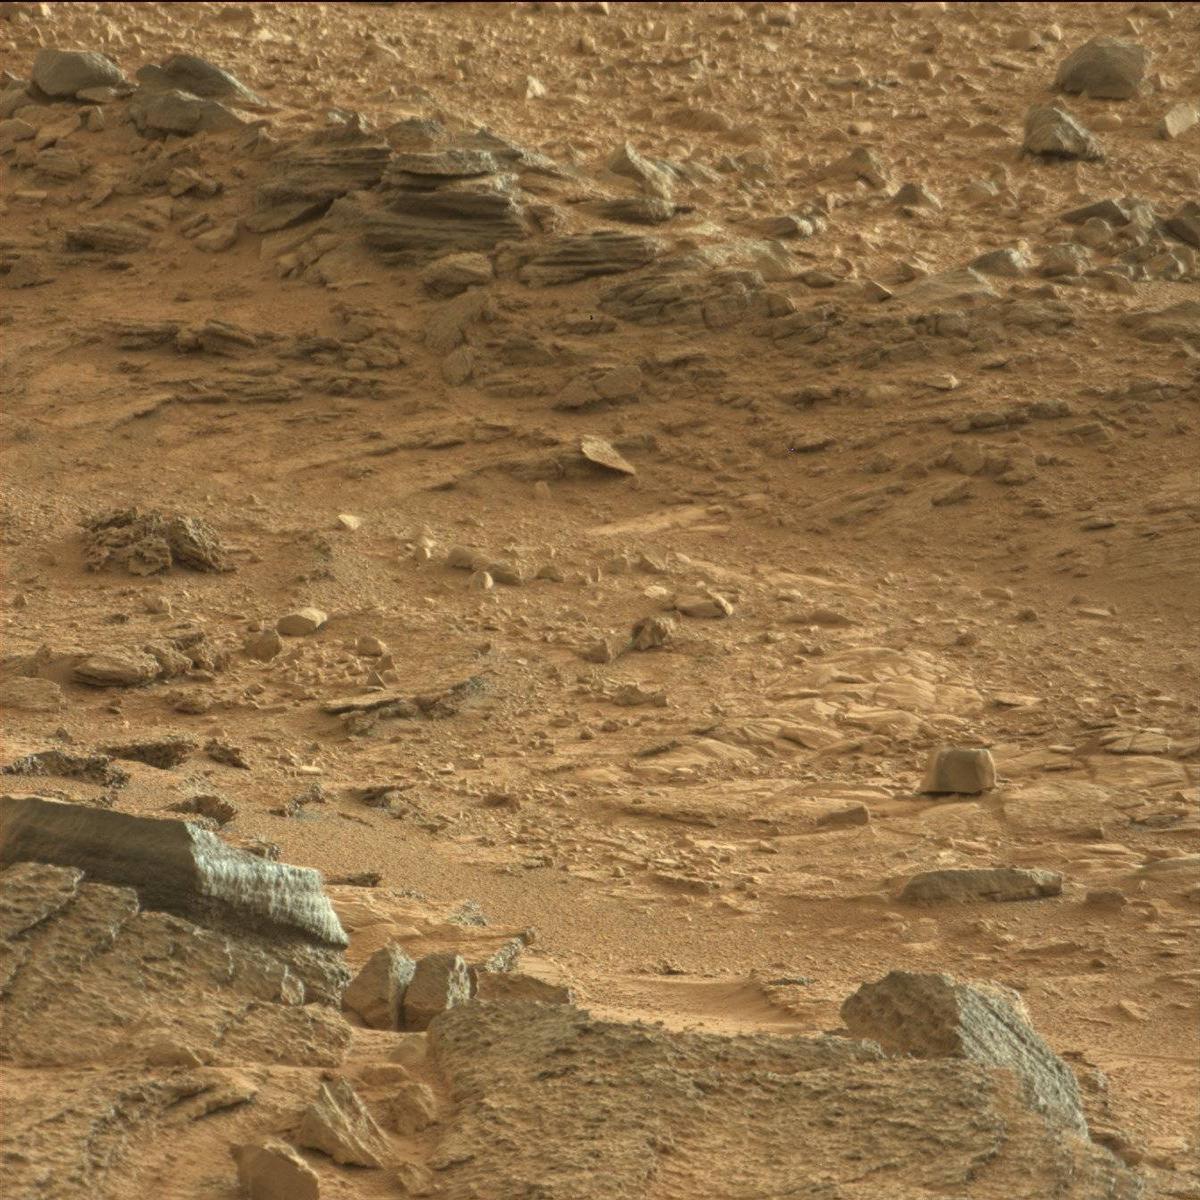
Terrain classes present: Bedrock, Rock, Sand / Soil